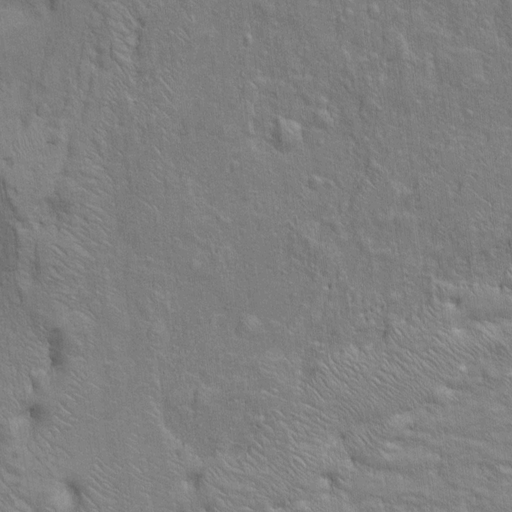
Objects detected: cone, cone